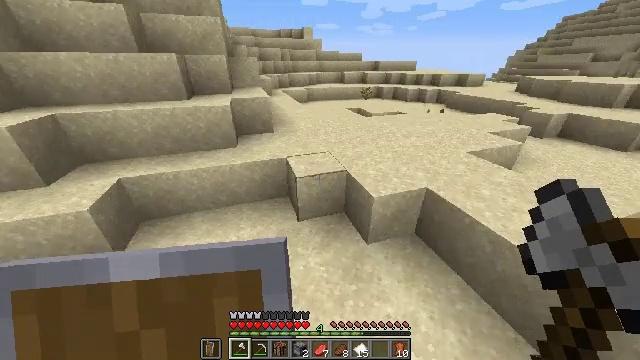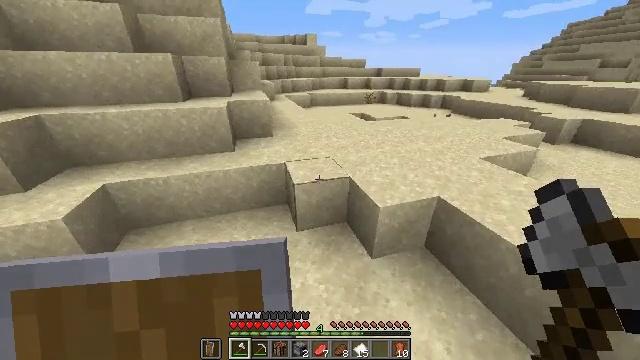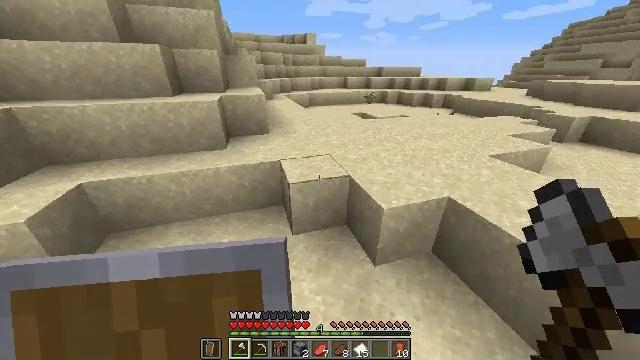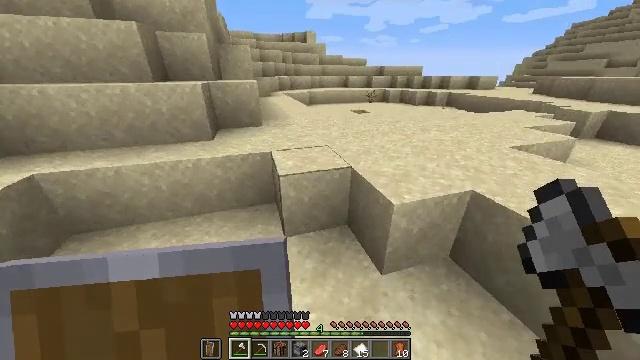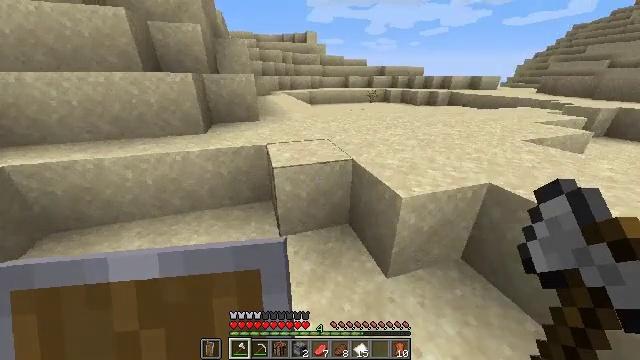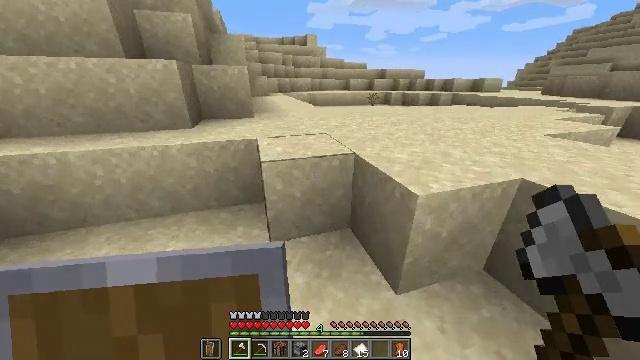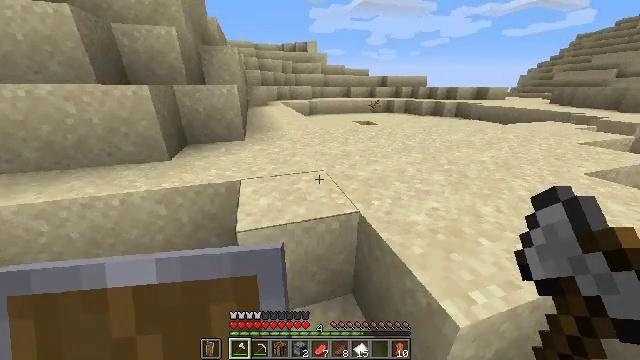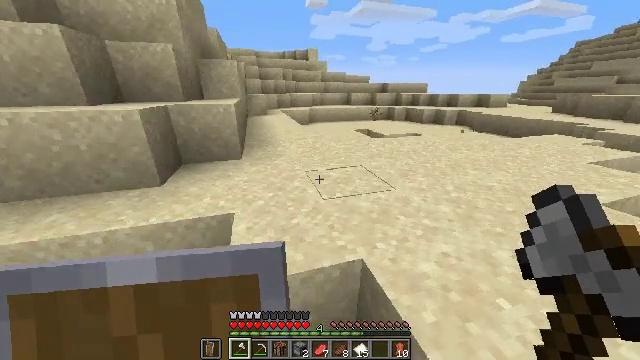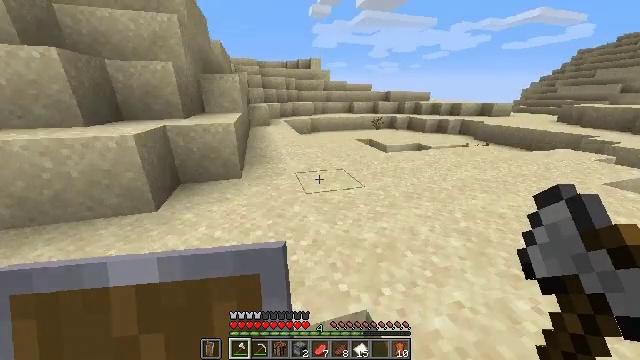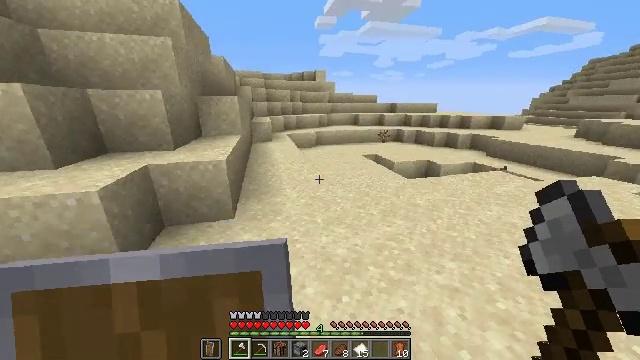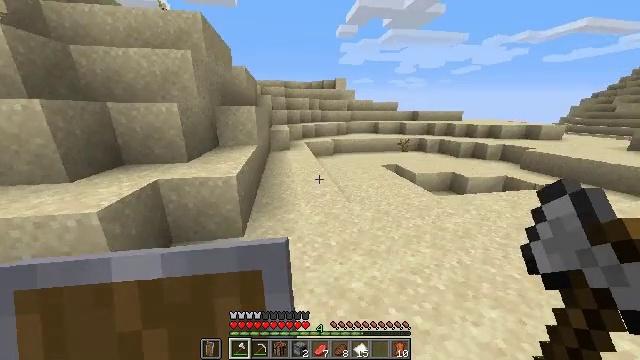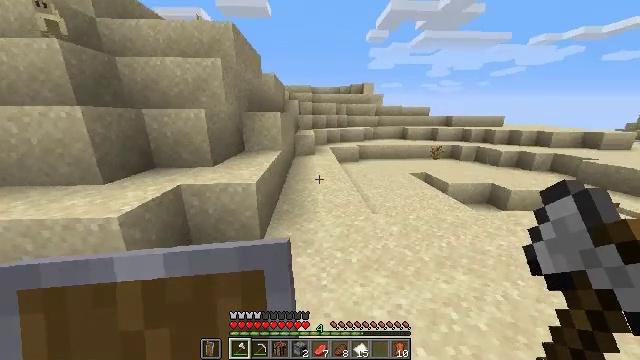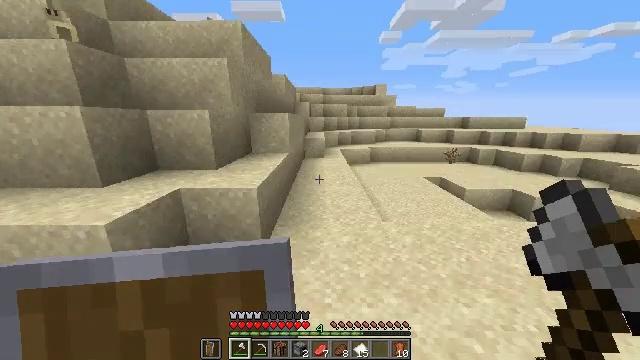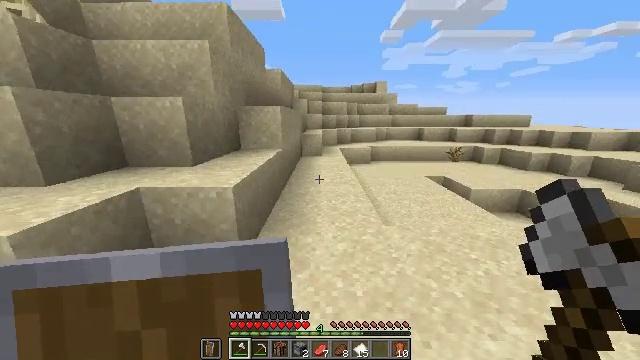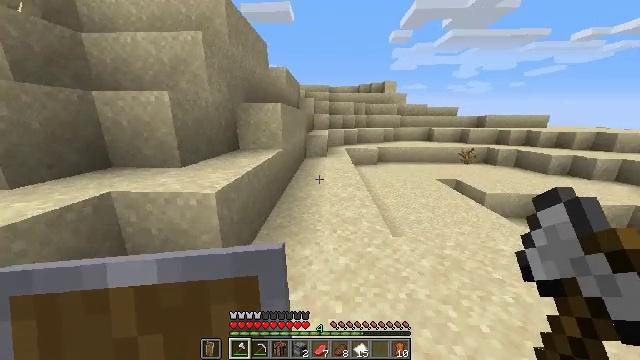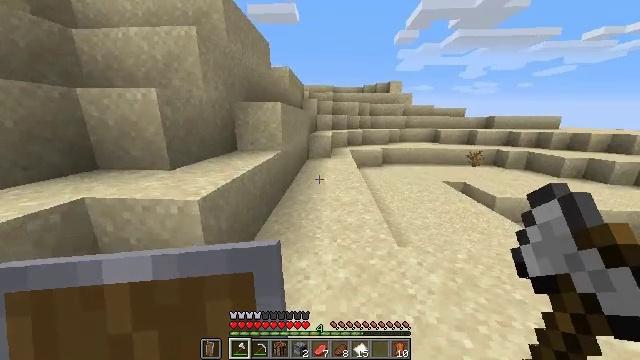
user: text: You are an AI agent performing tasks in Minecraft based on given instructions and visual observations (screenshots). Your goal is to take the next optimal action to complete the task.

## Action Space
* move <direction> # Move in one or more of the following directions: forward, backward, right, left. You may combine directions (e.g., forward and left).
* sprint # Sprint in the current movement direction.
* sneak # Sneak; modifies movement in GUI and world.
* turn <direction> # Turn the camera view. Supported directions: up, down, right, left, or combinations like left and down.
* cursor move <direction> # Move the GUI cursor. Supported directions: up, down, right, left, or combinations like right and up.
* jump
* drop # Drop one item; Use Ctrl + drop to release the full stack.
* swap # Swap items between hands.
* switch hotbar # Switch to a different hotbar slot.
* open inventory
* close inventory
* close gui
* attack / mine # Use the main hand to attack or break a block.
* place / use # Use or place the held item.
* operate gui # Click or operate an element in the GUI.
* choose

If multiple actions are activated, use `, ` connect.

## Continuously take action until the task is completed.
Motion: motion action
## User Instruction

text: Mine the dead bush in the desert.
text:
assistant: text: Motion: sprint, turn up, jump
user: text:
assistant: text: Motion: sprint, jump
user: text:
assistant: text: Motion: sprint, jump
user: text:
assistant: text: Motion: sprint, jump
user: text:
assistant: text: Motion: sprint, turn up, jump
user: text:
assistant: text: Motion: sprint, jump
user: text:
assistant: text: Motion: sprint, turn up, jump
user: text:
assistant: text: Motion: sprint, turn up, jump
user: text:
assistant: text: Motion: sprint, turn left and up, jump
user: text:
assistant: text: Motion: sprint, turn left and up, jump
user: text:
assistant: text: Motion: sprint, turn left and up, jump
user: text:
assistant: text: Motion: sprint, turn left, jump
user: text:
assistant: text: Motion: sprint
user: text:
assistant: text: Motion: sprint, turn left
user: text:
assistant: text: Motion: sprint, turn left
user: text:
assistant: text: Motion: sprint, jump
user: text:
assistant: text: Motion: sprint, jump
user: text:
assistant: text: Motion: sprint, jump
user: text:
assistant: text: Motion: sprint, jump
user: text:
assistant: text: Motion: sprint, jump
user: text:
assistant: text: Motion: sprint, jump
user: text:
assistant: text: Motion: sprint, jump
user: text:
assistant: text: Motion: sprint, jump
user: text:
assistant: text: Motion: sprint, jump
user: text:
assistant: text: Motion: sprint, jump
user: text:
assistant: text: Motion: sprint, jump
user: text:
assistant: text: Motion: sprint
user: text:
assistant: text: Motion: sprint
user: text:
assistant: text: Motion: sprint
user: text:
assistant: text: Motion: sprint